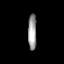
Tissue: prostate
Cell type: T cells
Senescence score: 0.7031
Nuclear area (px): 294
Mean DAPI intensity: 158.242